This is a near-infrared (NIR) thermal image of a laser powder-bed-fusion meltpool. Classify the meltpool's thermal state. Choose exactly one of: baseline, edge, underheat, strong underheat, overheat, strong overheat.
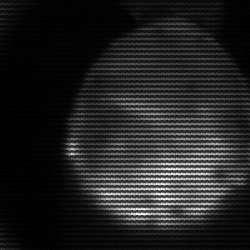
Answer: edge